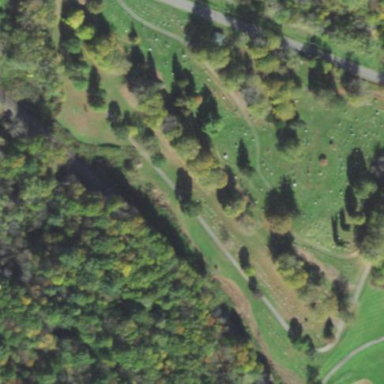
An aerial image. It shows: Cemetery.